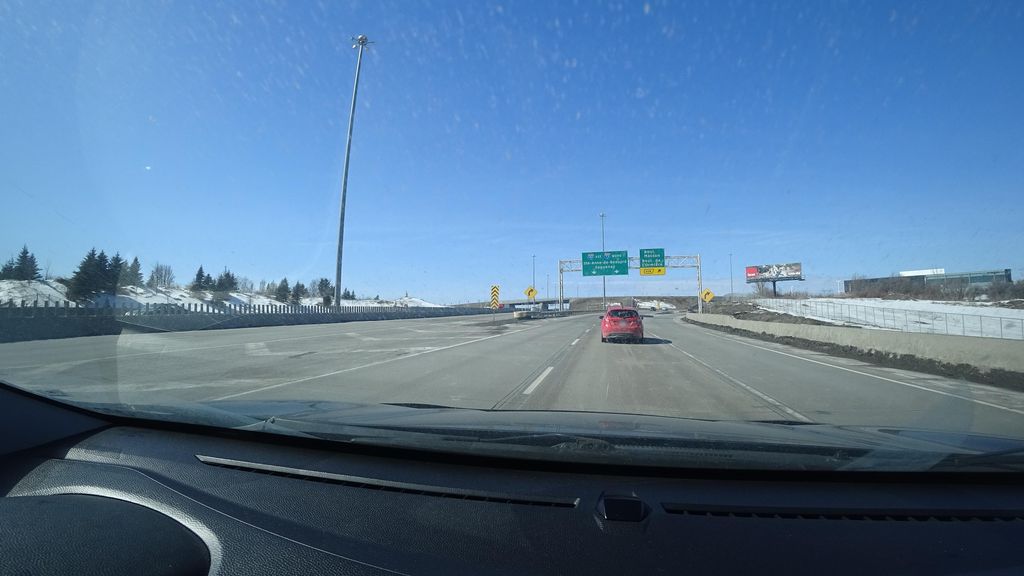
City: quebec_city